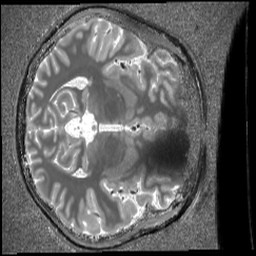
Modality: T1map
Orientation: axial
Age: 20
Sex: female
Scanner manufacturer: siemens
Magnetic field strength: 6.98 T
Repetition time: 6 s
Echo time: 0.00283 s